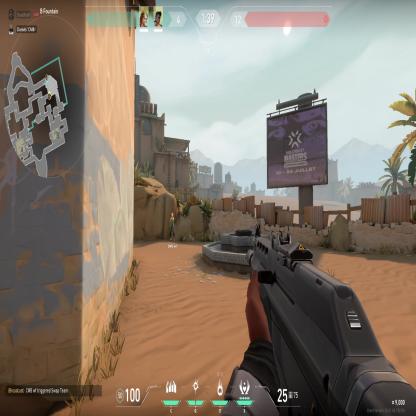
Label: teammate